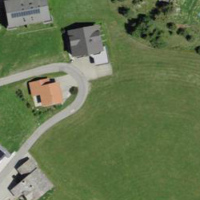
EUNIS habitat code: 24
Species observed at this site:
Stachys recta